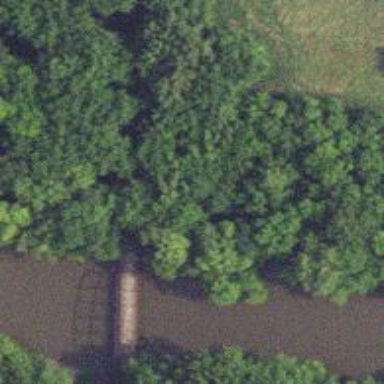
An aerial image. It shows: Unclassified road on bridge.